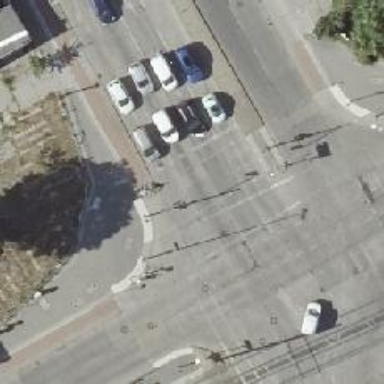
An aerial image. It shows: Road crossing with traffic signals.